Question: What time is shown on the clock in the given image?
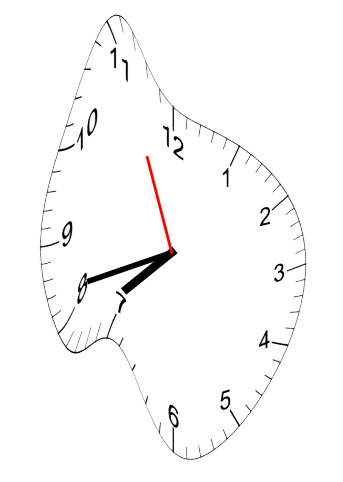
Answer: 07:41:56